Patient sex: M
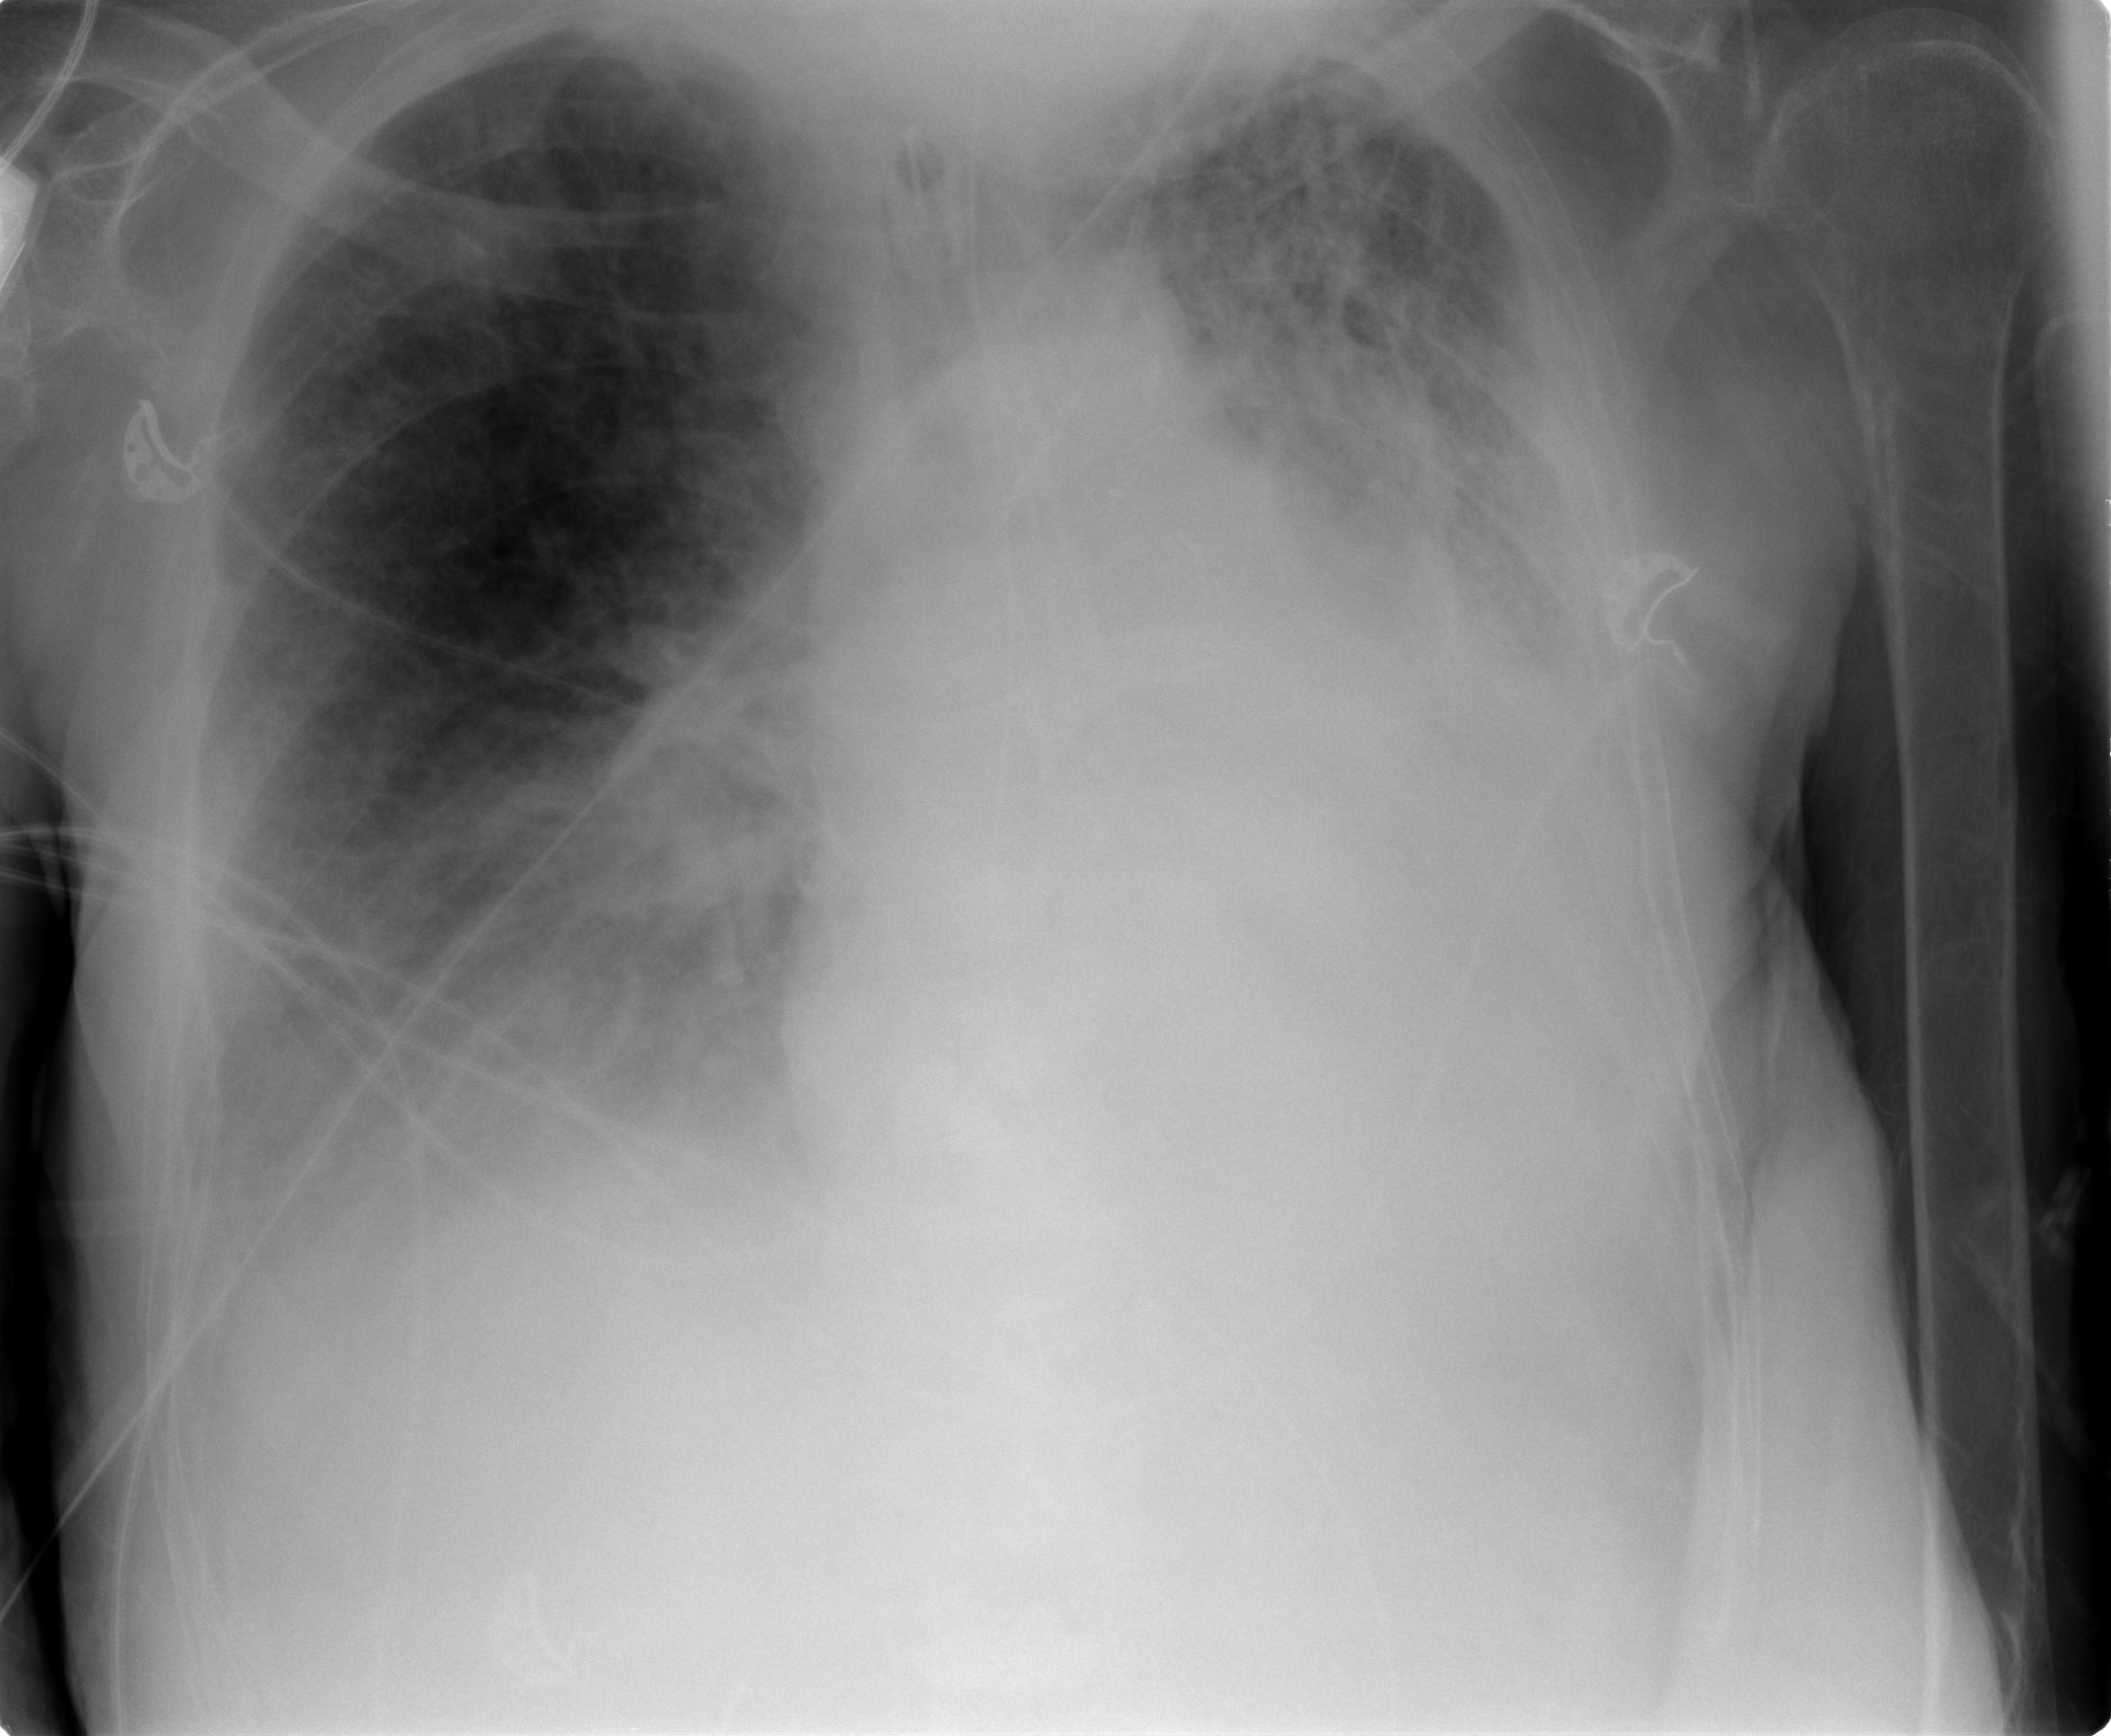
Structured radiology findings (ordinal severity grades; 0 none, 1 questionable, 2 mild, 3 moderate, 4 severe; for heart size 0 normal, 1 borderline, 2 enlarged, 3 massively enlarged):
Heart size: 0
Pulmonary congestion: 2
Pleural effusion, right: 2
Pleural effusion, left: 3
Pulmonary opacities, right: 1
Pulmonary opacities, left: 1
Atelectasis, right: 2
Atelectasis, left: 4